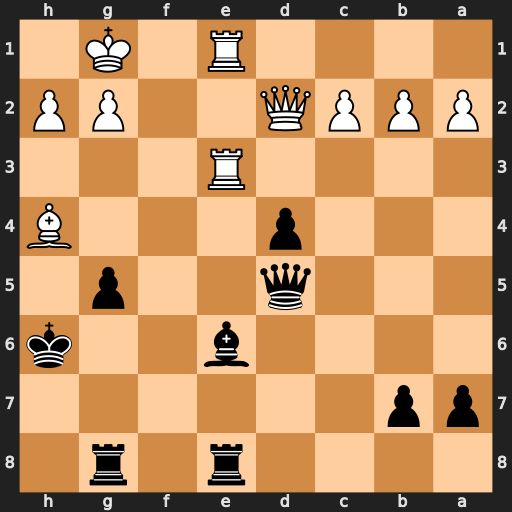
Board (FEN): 4r1r1/pp6/4b2k/3q2p1/3p3B/4R3/PPPQ2PP/4R1K1
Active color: b
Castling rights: -
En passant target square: -
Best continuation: dxe3 Qxd5 Bxd5